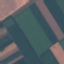
Label: AnnualCrop